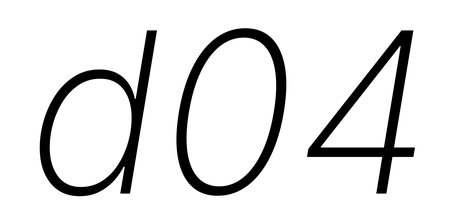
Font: Inter-Italic_ExtraLight_Italic